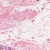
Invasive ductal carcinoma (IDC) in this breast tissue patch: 0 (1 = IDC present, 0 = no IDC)